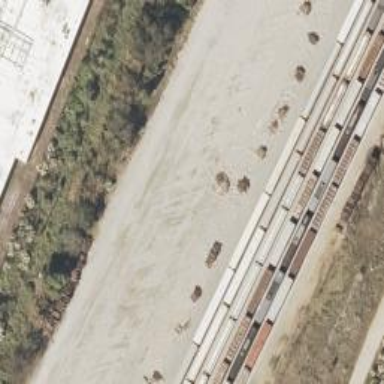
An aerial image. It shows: Abandoned railway yard is depicted.